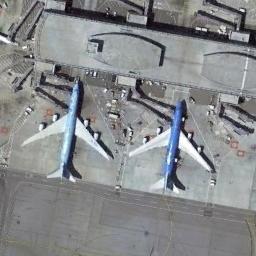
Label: airplane